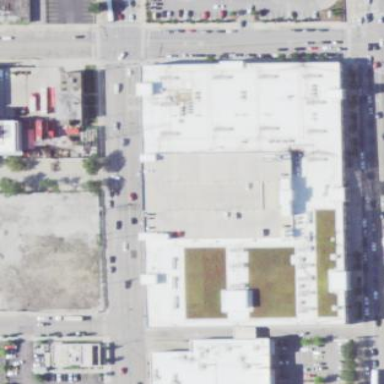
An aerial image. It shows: Retail building that serves as mall.